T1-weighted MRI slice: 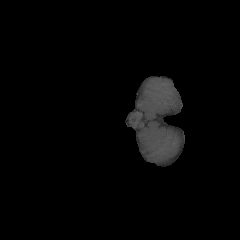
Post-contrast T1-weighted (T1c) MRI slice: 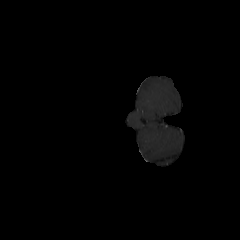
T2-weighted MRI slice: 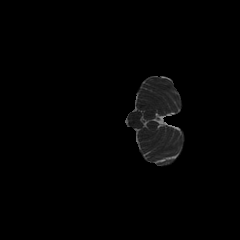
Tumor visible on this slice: no